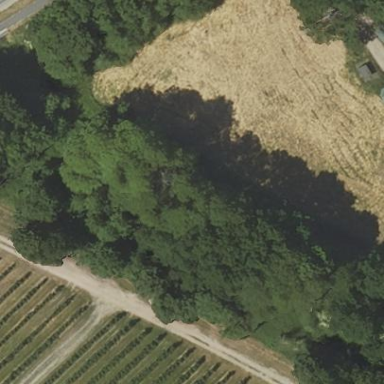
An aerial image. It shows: Deciduous broadleaved forest.